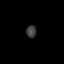
Tissue: skin
Cell type: Others
Senescence score: 0.8326
Nuclear area (px): 123
Mean DAPI intensity: 61.423